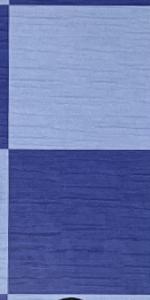
Label: Empty